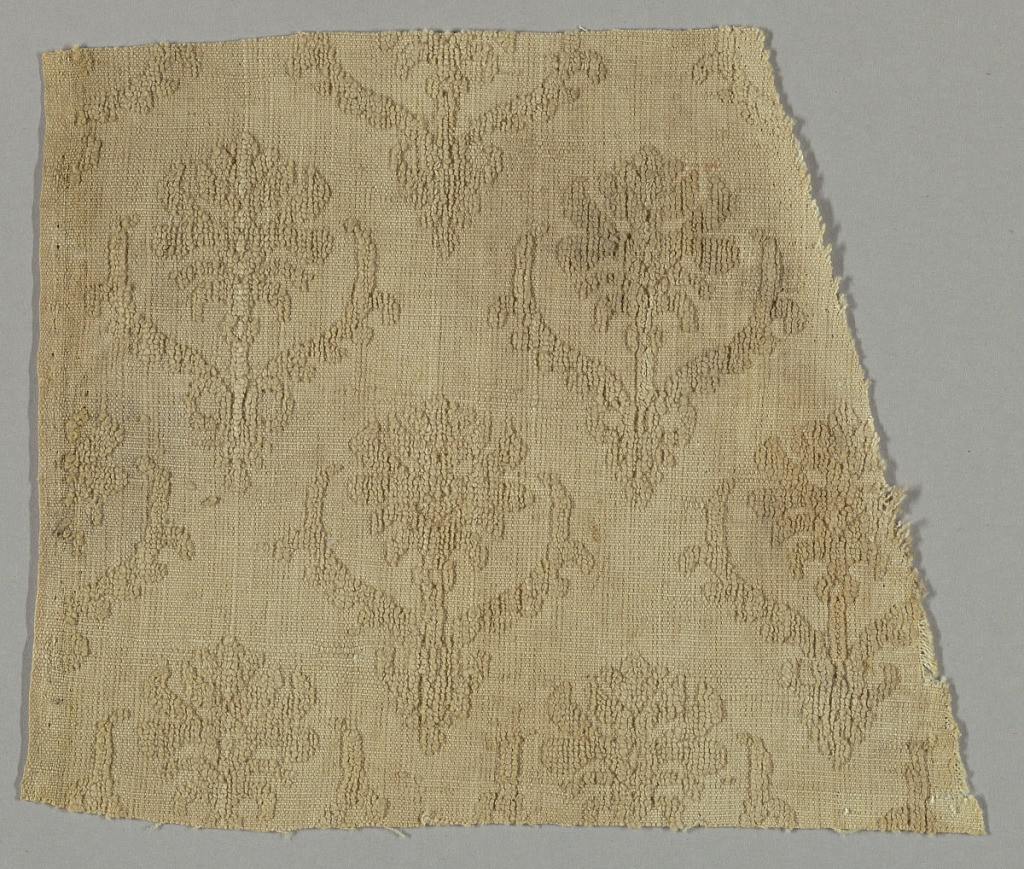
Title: Fragment
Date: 17th century
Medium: linen Technique: supplementary warp forming raised pile in plain weave foundation (velvet)
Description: Allover repeat of flower with two flanking leaves.